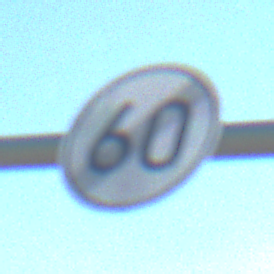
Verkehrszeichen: EndeGeschwindigkeit60
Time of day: Night
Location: Outdoor (Nature)
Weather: PartlyCloudy
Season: NotSpecified
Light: Natural